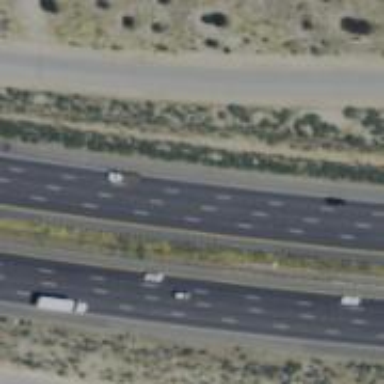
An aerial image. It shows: Asphalt motorway.